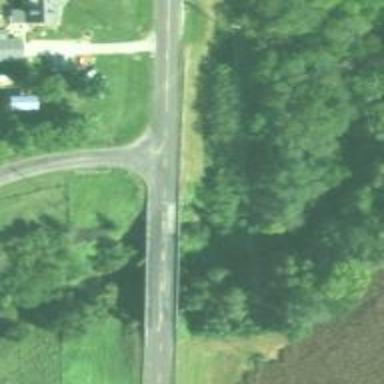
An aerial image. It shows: Unclassified road.